Question: I have an asp.net web page that has two buttons. They reside in two different 'update panels' and update two different textboxes.
I first clicked the First Button, waited for 5 sec and then clicked on the second button. What I expected as a result is that both the textboxes will have value - but only one has.
1. Why didn't the first textbox get updated? Is the first request getting aborted when I click the second button? Any msdn reference?
2. Is there any way we can get values in both textboxes even if we click the second button before the first complete?
'''
<%@ Page Language="C#" AutoEventWireup="true" CodeBehind="AjaxTest.aspx.cs" Inherits="MyUI.AjaxTest"
EnableSessionState="False" %>
<%@ Register Assembly="AjaxControlToolkit" Namespace="AjaxControlToolkit" TagPrefix="ajaxToolkit" %>
<!DOCTYPE html PUBLIC "-//W3C//DTD XHTML 1.0 Transitional//EN" "http://www.w3.org/TR/xhtml1/DTD/xhtml1-transitional.dtd">
<html xmlns="http://www.w3.org/1999/xhtml">
<head runat="server">
<title></title>
</head>
<body>
<form id="form1" runat="server">
<asp:ScriptManager ID="scrSubscribers" runat="server" />
<div>
<div style="border-style: solid; border-color: #00FFFF">
<asp:UpdatePanel ID="UpdatePanel3" runat="server" UpdateMode="Always">
<ContentTemplate>
<div class="firstTextBox">
<asp:TextBox ID="txtAssociateName" runat="server" Width="150px" MaxLength="81" TabIndex="1"></asp:TextBox>
</div>
</ContentTemplate>
</asp:UpdatePanel>
<br />
<asp:UpdatePanel ID="UpdatePanel4" runat="server" UpdateMode="Always">
<ContentTemplate>
<div class="firstTextBox">
<asp:TextBox ID="txtDepartment" runat="server" Width="150px" MaxLength="81" TabIndex="1"></asp:TextBox>
</div>
</ContentTemplate>
</asp:UpdatePanel>
</div>
<br />
<br />
<asp:UpdatePanel ID="UpdatePanel1" runat="server" OnLoad="UpdatePanel1_Load" UpdateMode="Conditional">
<ContentTemplate>
<div id="searchValues" class="searchValuesDiv">
<div id="searchLine1" class="searchLine">
</div>
<div id="searchLine5" class="searchLine">
<div class="btnSearchDiv">
<asp:Button ID="btnFirst" class="btnSearch" runat="server" OnClick="SearchSubscribersClick"
Text="FirstButton" ValidationGroup="Search" />
<asp:TextBox ID="txtFirstDate" runat="server" Width="150px" MaxLength="81" TabIndex="1"></asp:TextBox>
</div>
</div>
</div>
</ContentTemplate>
</asp:UpdatePanel>
<br />
<br />
<asp:UpdatePanel ID="UpdatePanel2" runat="server" OnLoad="UpdatePanel1_Load" UpdateMode="Conditional">
<ContentTemplate>
<div id="Div1" class="searchValuesDiv">
<div id="Div3" class="searchLine">
<div class="btnSearchDiv">
<asp:Button ID="btnSecond" class="btnSearch" runat="server" OnClick="SecondClick"
Text="SecondButton" ValidationGroup="Search" />
<asp:TextBox ID="txtSecondDate" runat="server" Width="150px" MaxLength="81" TabIndex="1"></asp:TextBox>
</div>
</div>
</div>
</ContentTemplate>
</asp:UpdatePanel>
<asp:HiddenField ID="hdnSearchClickStatus" runat="server" Value="Blank Value" />
</div>
<script src="Scripts/jquery-1.4.1.js" type="text/javascript"></script>
<script src="Scripts/ExpandableSearchResultScript.js" type="text/javascript"></script>
</form>
</body>
</html>
'''
'''
protected void SearchSubscribersClick(object sender, EventArgs e)
{
Thread.Sleep(10000);
txtAssociateName.Text = "A_"+ DateTime.Now.ToString();
}
protected void SecondClick(object sender, EventArgs e)
{
Thread.Sleep(10000);
txtDepartment.Text = "B_" + DateTime.Now.ToString();
}
'''

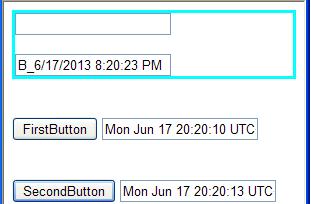
Answer: Answer can be derived from the question <URL>
@Sergey comment:
> A request from UpdatePanel still runs through the entire page lifecycle. Hence, there is state data associated with each request. That's why two requests cannot run concurrently for the same session. Where as a Jquery ajax requests hit stateless static methods.
@Dave Ward answer:
> An UpdatePanel's asynchronous postback is still just that: a postback. If multiple postbacks were allowed to occur in parallel, their new ViewStates would often be out of sync with each other. Then, the very next postback would throw a ViewState validation error and/or one of the postbacks' modifications to the Page's state would be lost after the third postback completed.On the other hand, page method and web service calls are not encumbered by the WebForms ViewState or page life cycle. So, as many of those may occur in parallel as the browser's simultaneous request limit allows (usually 4-8, but only 2 in some browsers like IE6).